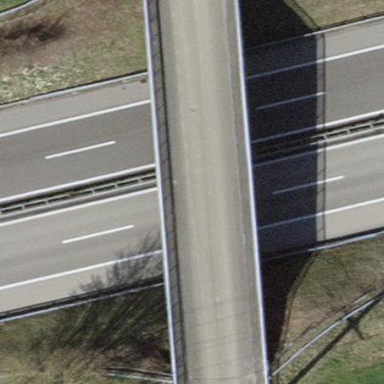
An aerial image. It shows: Bridge with beam structure.